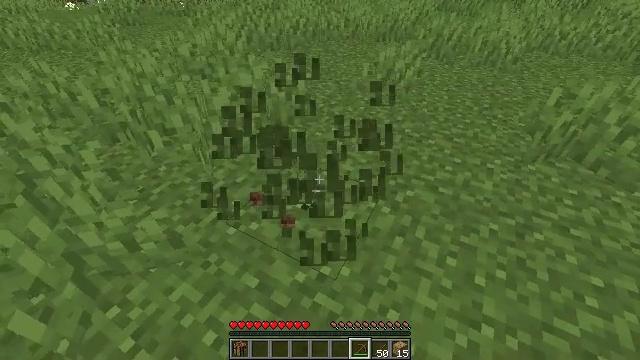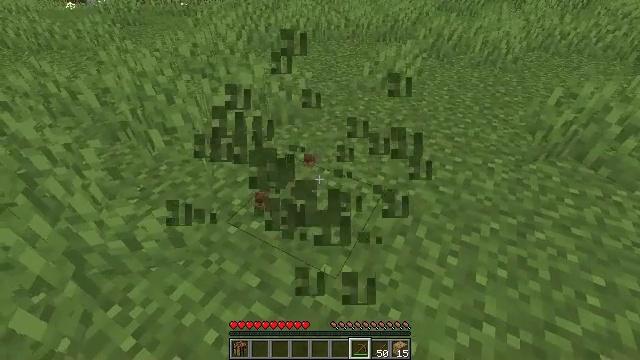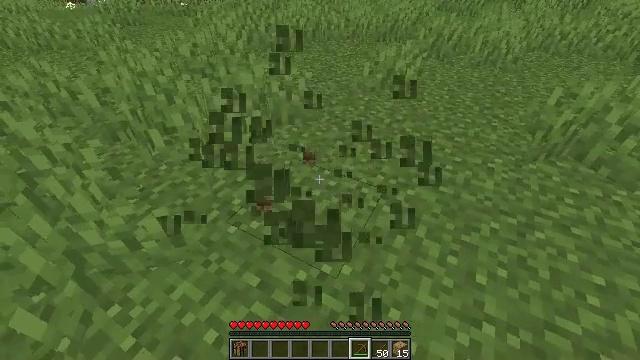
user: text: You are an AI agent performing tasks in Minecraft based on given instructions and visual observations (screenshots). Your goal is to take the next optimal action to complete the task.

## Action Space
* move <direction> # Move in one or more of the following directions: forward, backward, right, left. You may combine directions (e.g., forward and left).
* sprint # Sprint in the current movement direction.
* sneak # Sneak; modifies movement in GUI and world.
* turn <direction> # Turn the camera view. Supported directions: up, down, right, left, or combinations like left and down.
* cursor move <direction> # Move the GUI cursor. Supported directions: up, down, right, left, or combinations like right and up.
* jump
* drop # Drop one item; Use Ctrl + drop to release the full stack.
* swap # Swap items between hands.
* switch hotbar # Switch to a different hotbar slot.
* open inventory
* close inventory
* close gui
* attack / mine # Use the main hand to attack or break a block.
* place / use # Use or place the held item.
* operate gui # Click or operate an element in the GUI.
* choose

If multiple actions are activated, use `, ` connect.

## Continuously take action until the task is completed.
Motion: motion action
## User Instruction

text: Mine the grass in the plains.
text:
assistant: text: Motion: no_op
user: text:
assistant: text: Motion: no_op
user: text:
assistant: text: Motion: no_op